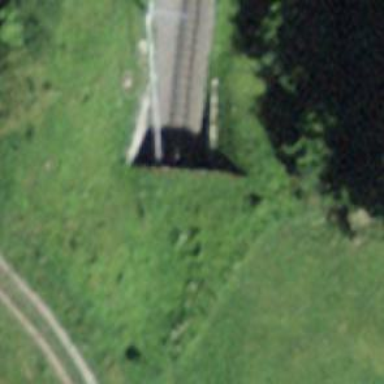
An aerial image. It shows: Narrow gauge railway tunnel with electrified tracks and contact line.